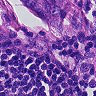
Metastatic tissue present: yes